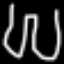
Label: pants